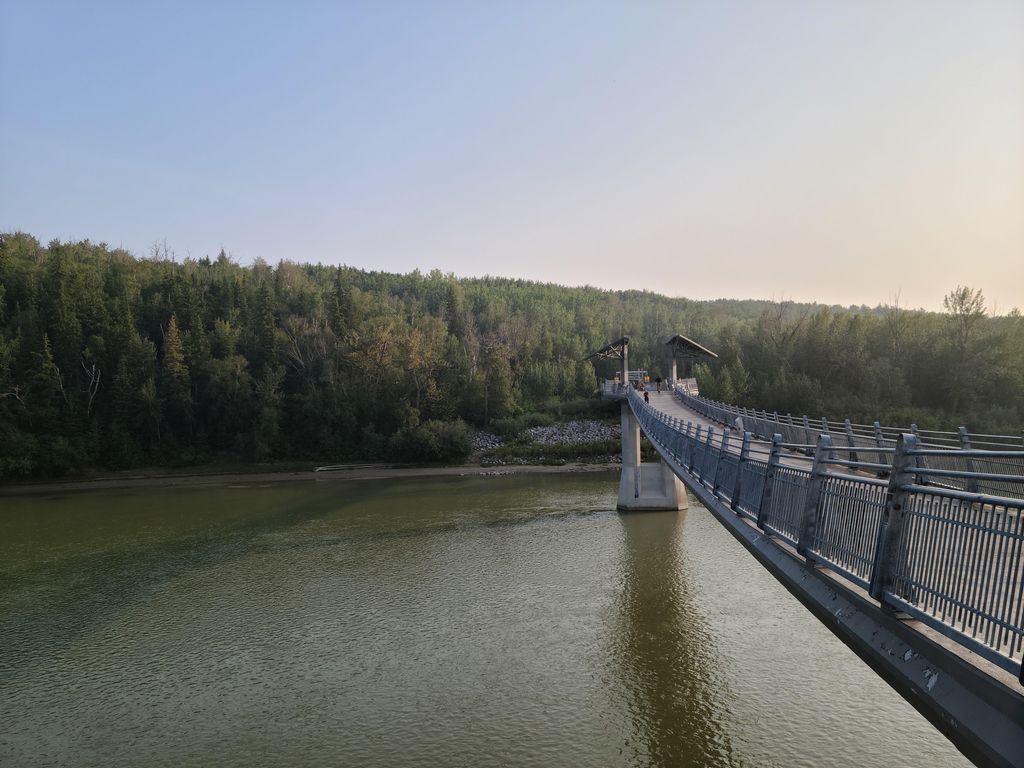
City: edmonton